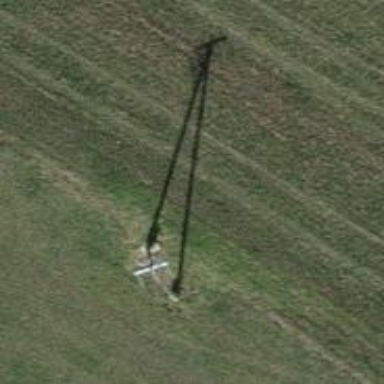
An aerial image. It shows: Power pole.